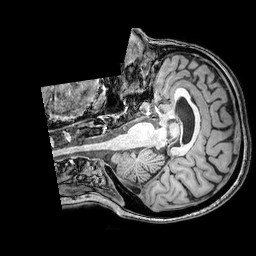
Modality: T1w
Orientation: axial
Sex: female
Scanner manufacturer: philips
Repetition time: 0.008183 s
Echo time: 0.00379 s